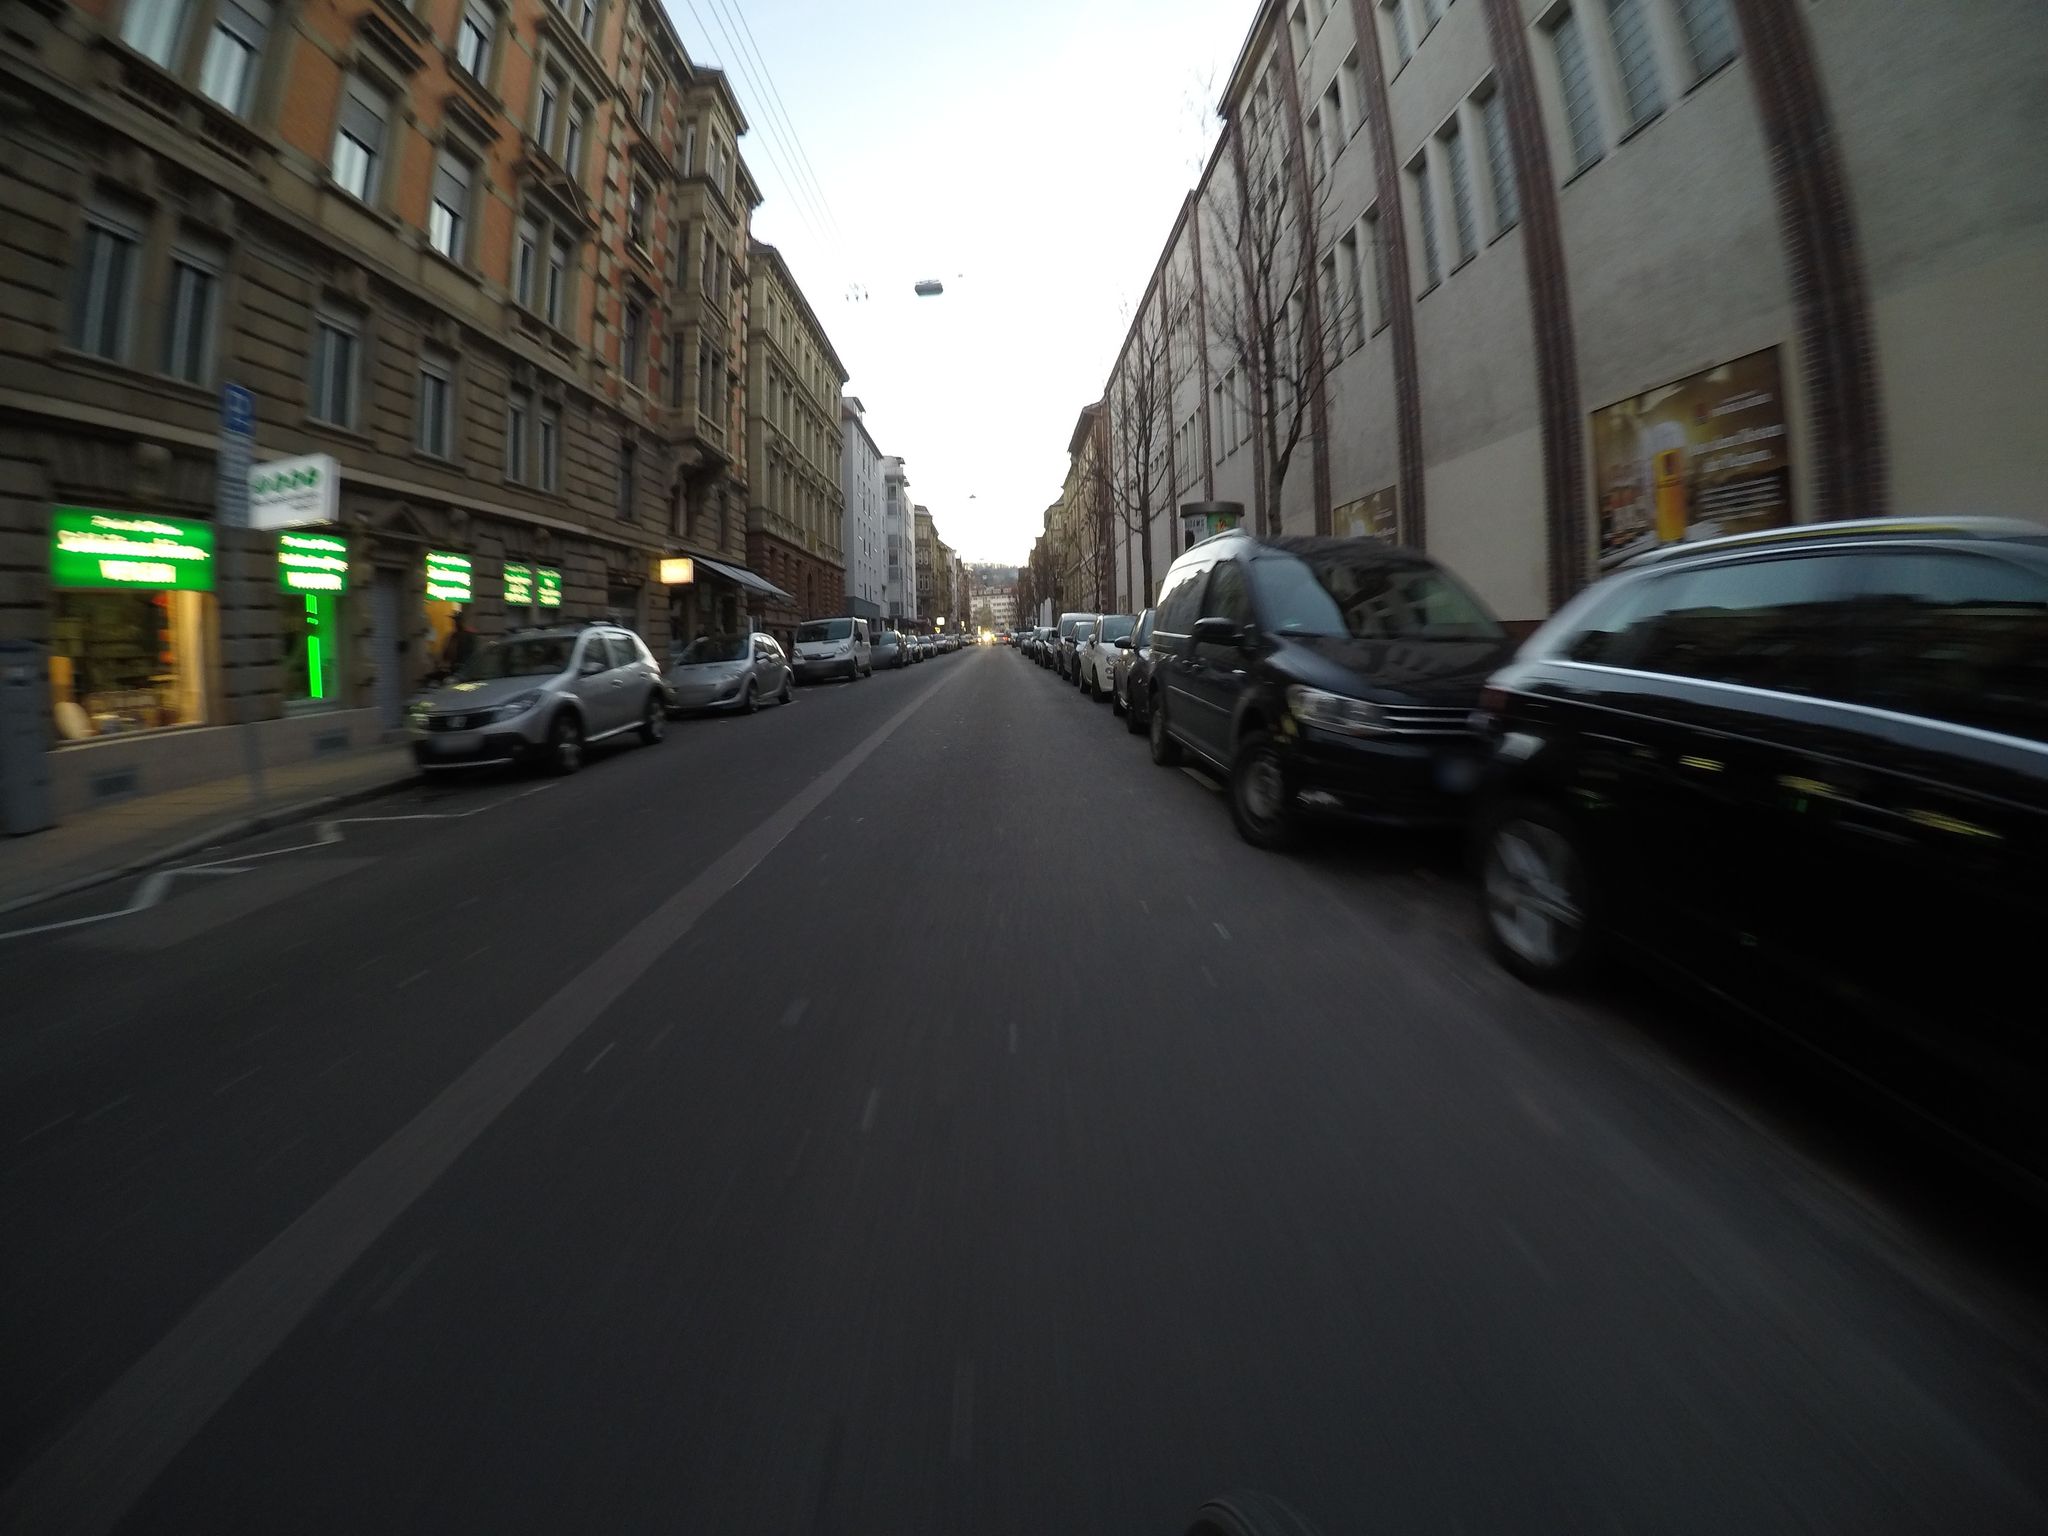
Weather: clear
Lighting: day
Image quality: good
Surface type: driving surface
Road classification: residential
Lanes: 1
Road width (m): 4, 9.5
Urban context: urban centre
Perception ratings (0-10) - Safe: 6.04, Lively: 7.09, Beautiful: 6.32, Boring: 1.36, Depressing: 3.53, Wealthy: 7.45